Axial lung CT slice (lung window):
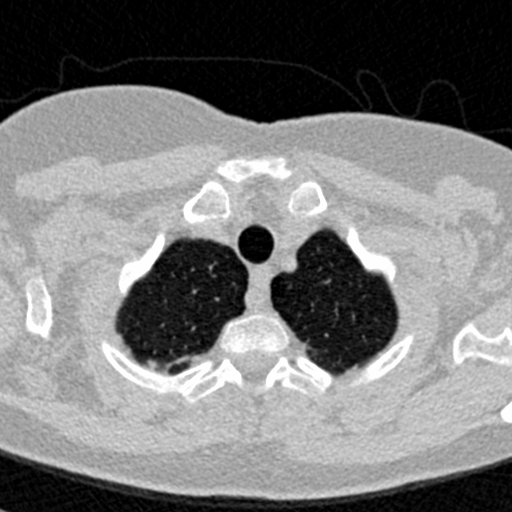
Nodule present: no